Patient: sex M, age 72
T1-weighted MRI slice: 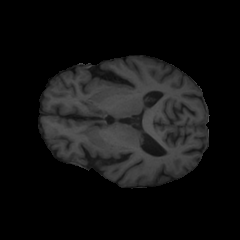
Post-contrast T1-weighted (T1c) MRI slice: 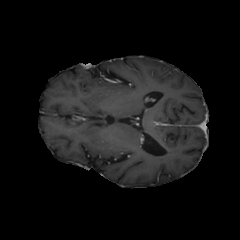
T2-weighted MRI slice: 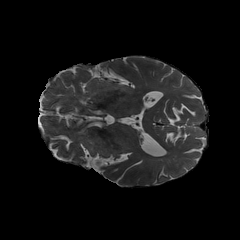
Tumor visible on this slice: no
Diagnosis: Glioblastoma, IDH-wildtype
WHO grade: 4